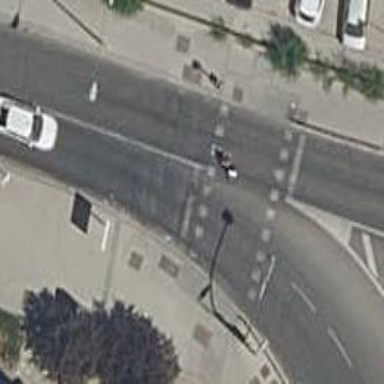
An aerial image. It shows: Road with traffic signals at crossing.